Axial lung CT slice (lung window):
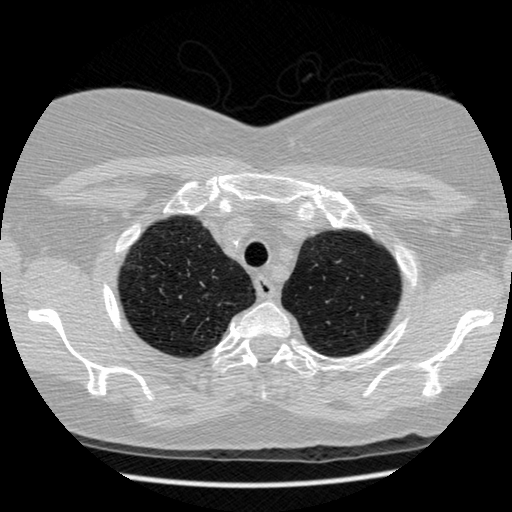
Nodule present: no